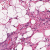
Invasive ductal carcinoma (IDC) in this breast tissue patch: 0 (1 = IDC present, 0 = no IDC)